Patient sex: M
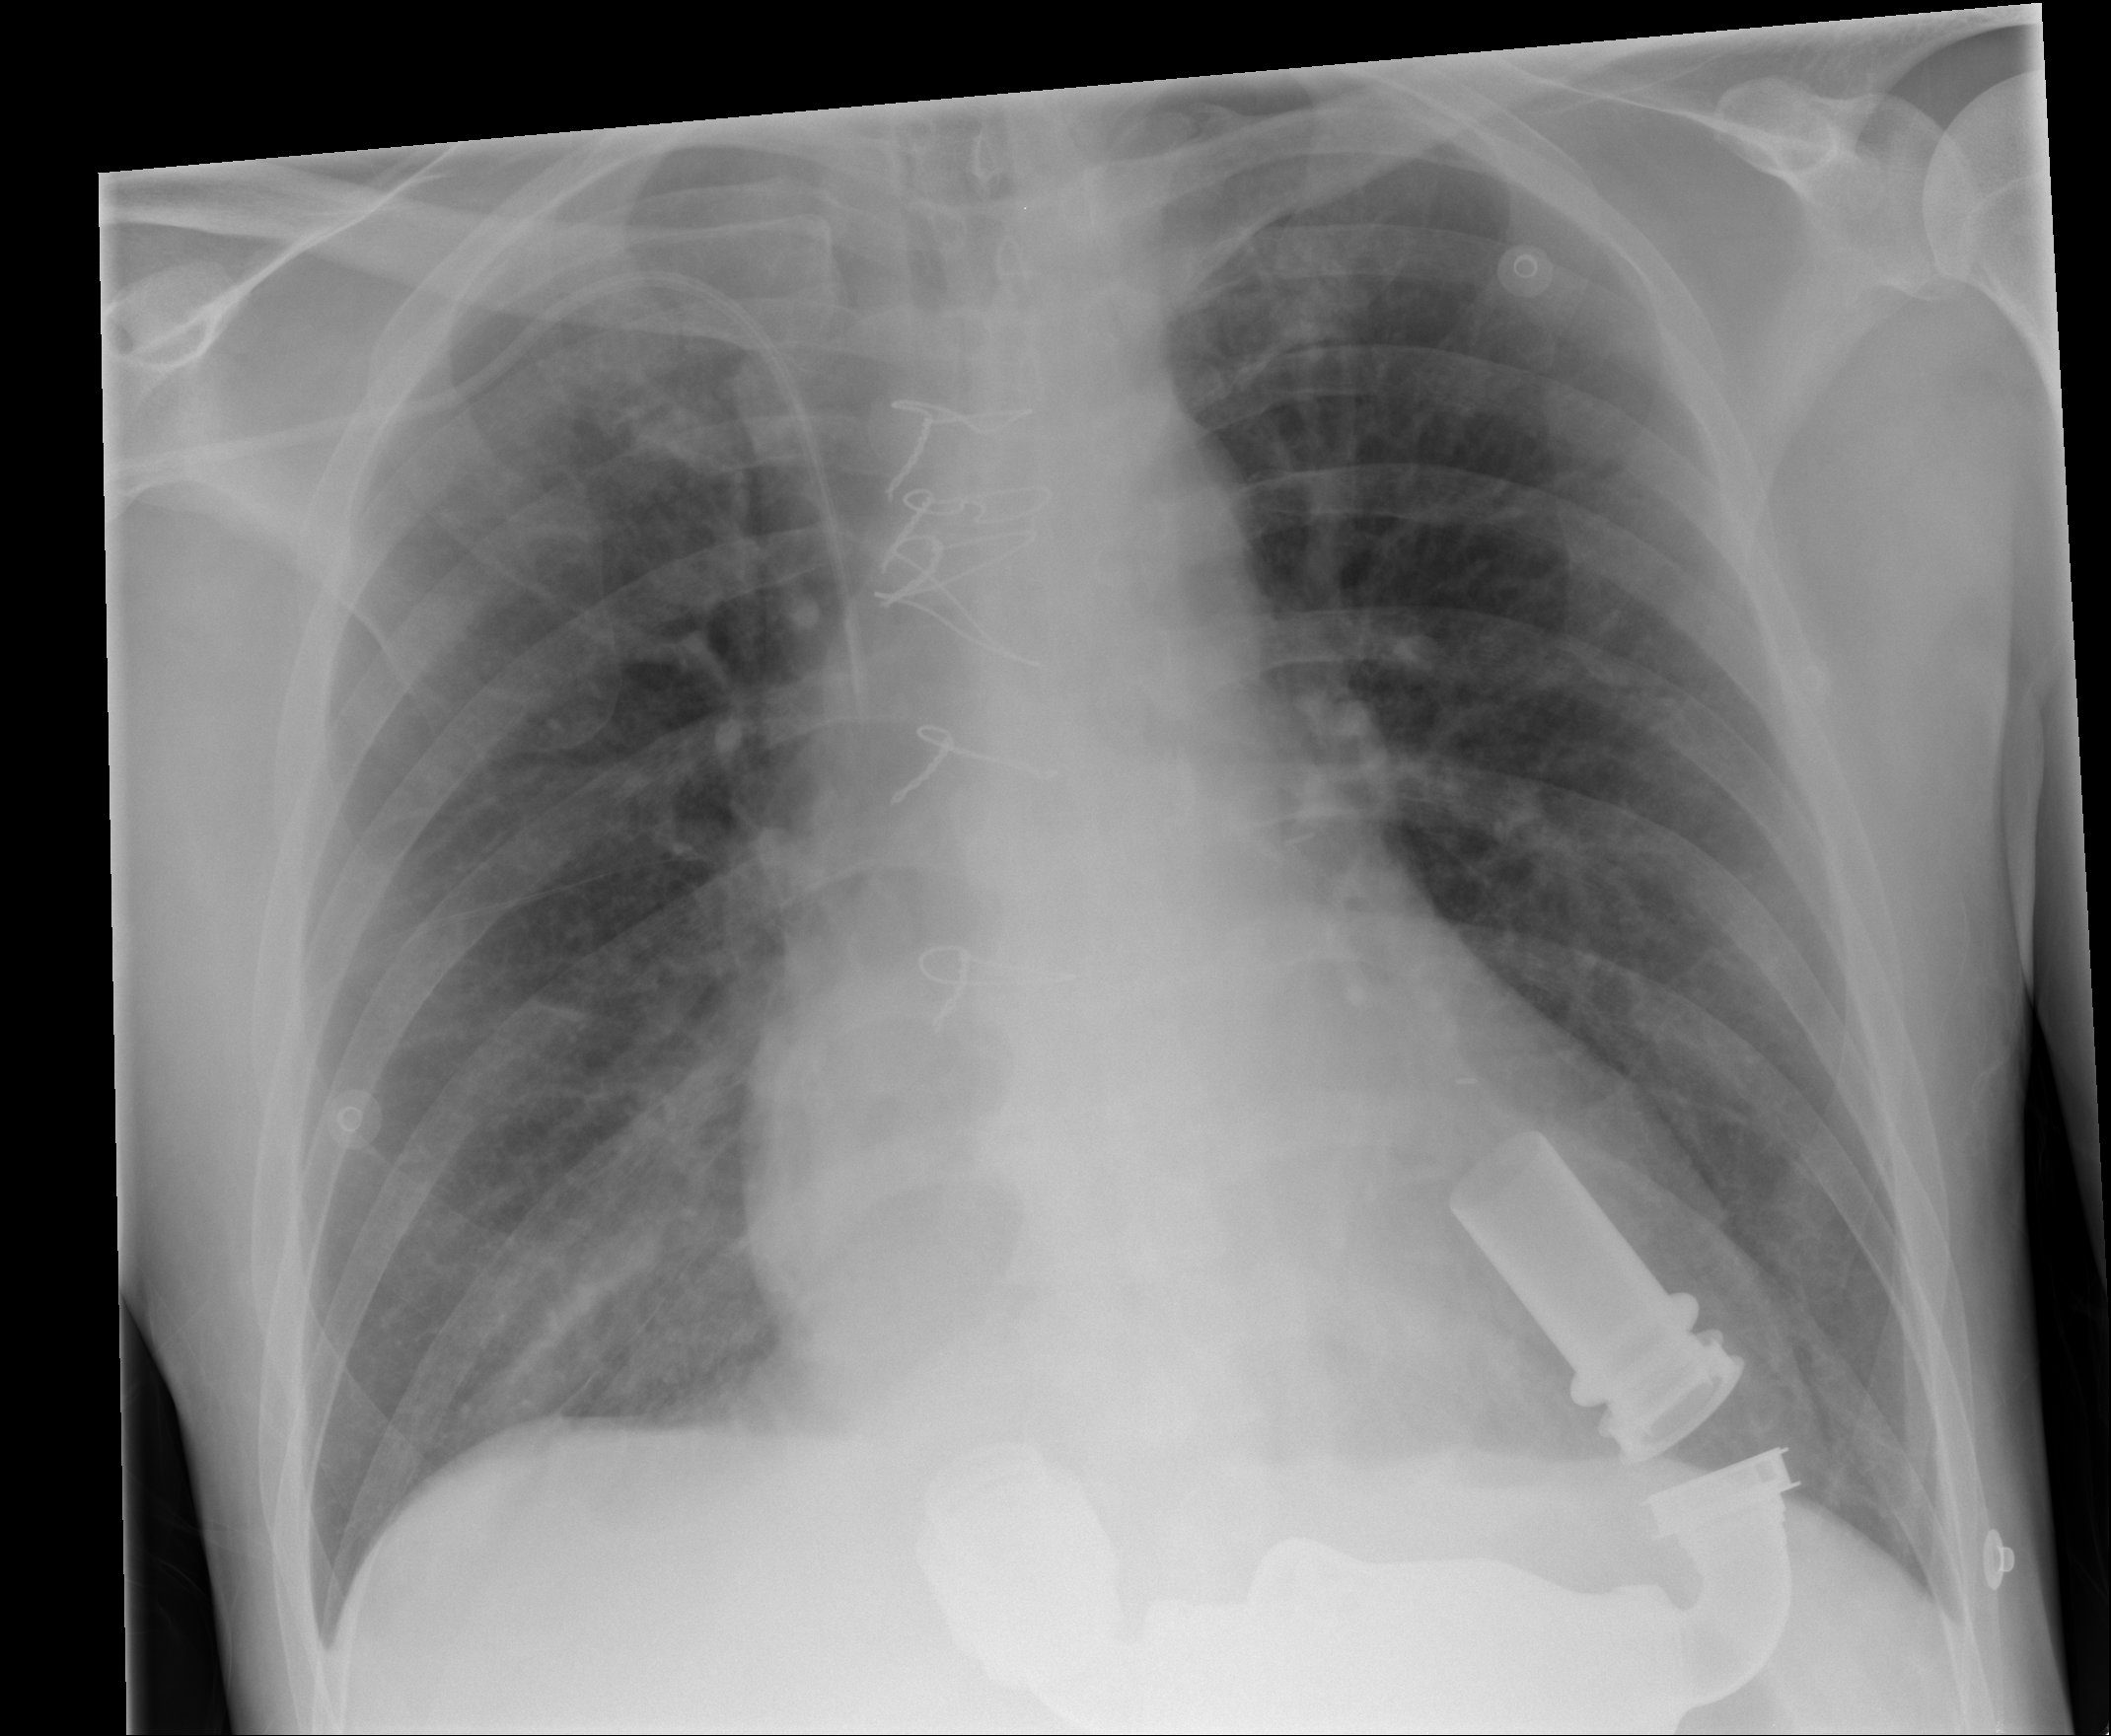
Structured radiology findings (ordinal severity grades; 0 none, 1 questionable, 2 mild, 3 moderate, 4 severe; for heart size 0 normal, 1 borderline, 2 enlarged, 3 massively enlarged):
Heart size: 1
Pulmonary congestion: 1
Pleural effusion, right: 0
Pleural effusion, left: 0
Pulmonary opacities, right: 0
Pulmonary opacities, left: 0
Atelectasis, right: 2
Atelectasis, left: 0